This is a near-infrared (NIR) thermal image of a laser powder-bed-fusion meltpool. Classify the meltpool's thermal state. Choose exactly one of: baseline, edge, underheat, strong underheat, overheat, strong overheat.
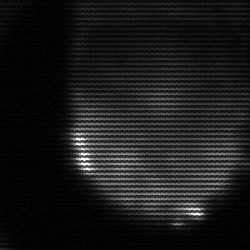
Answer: edge